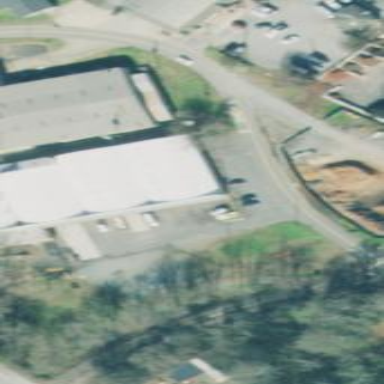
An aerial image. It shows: Industrial building.